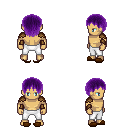
a pixel art fantasy rpg character, male body template, human, tanned skin, leather shoulder armor, white pants, purple plain hairstyle, leather bracers, brown slippers, four views (front, back, left, right), 2x2 character sprite sheet, small pixel art, hard edges, no anti-aliasing